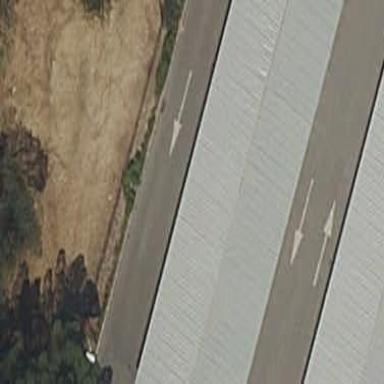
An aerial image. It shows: View of roof of building.